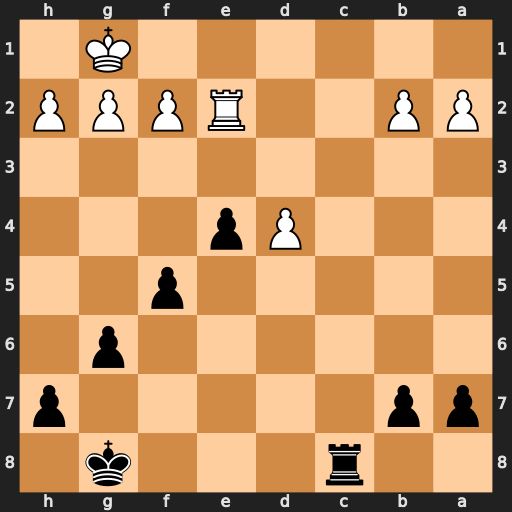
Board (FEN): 2r3k1/pp5p/6p1/5p2/3Pp3/8/PP2RPPP/6K1
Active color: b
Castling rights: -
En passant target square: -
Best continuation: Rc1+ Re1 Rxe1#